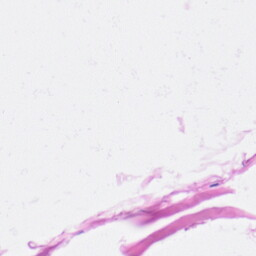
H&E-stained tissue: Heart